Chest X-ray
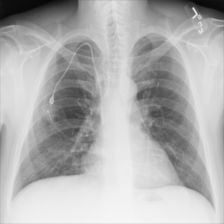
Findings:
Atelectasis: negative
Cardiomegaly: negative
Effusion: negative
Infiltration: negative
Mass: negative
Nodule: negative
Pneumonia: negative
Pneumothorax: negative
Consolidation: negative
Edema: negative
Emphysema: negative
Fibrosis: negative
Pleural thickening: negative
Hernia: negative